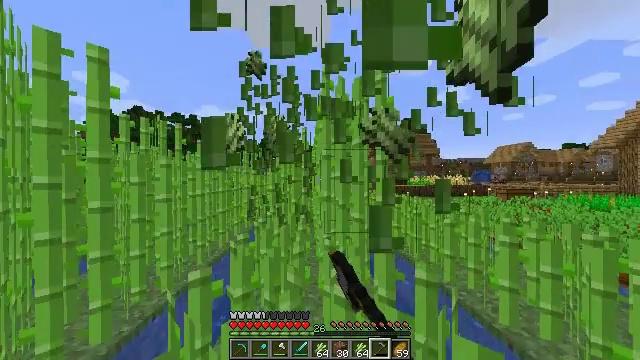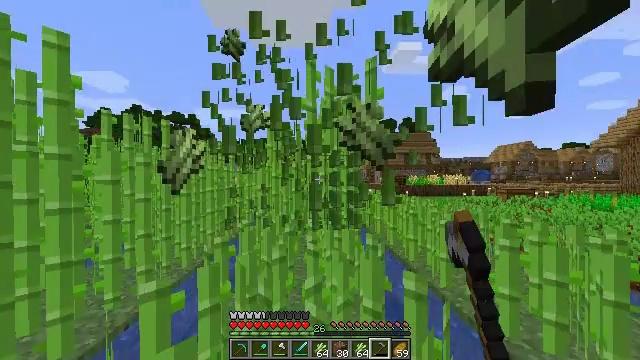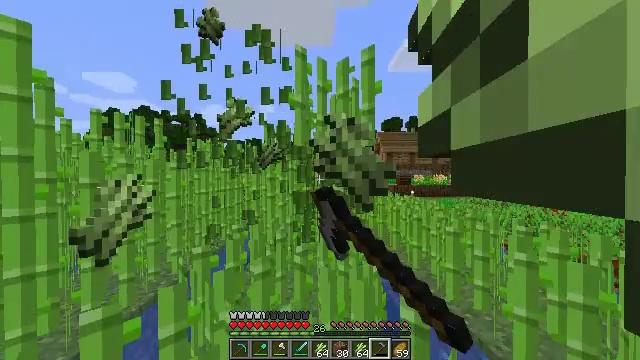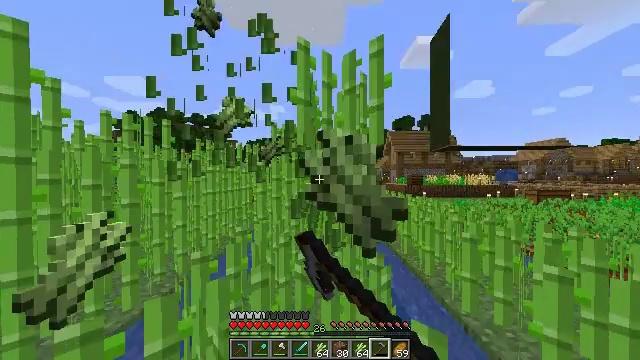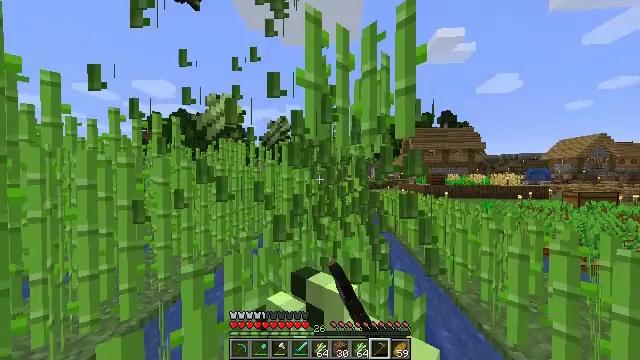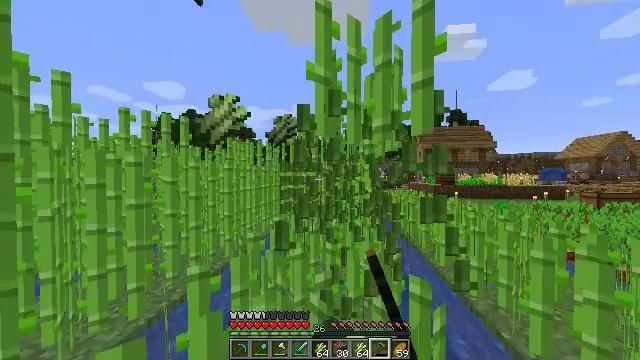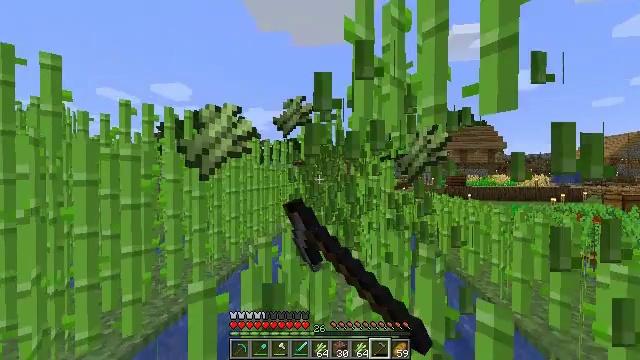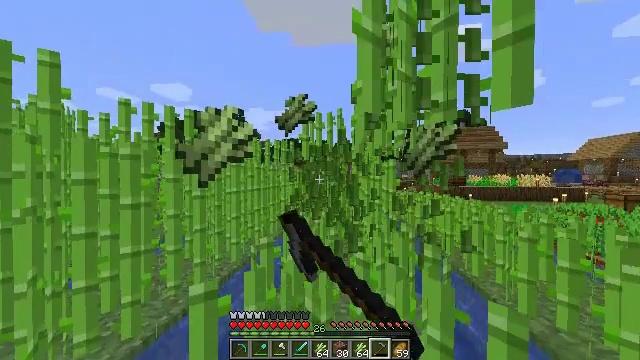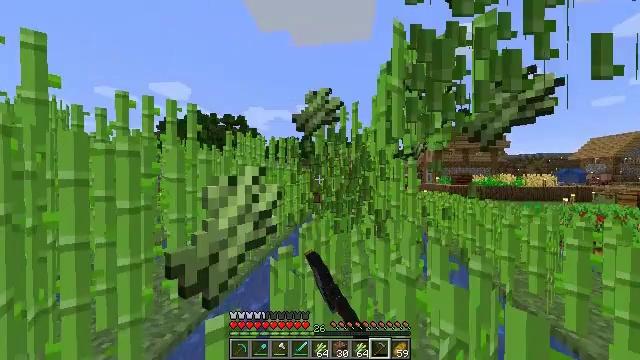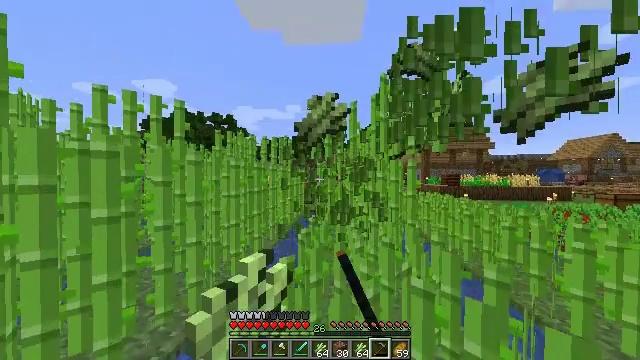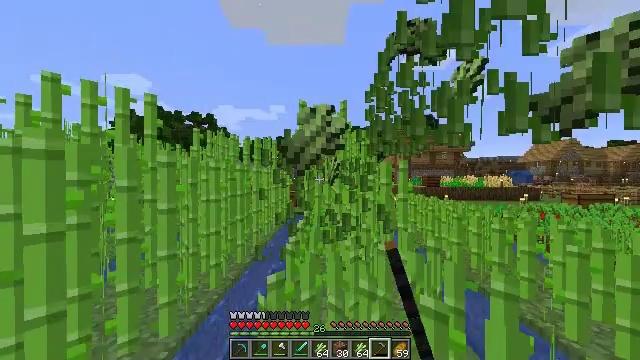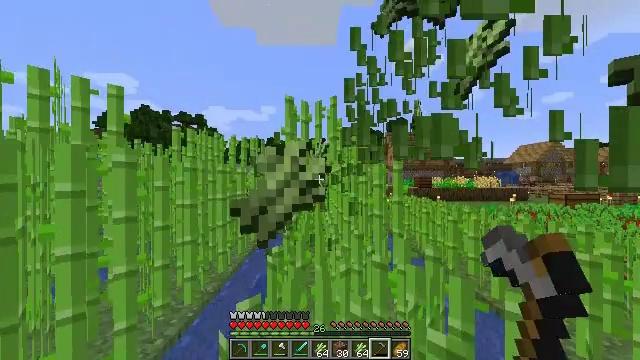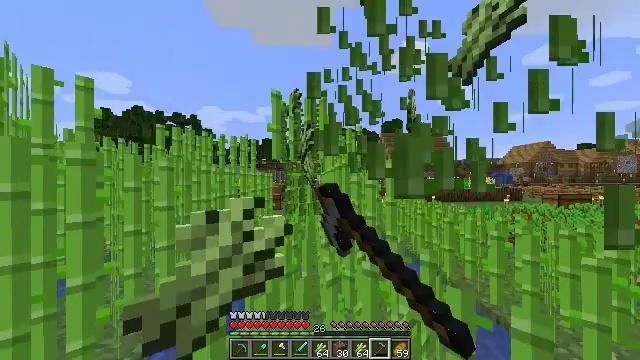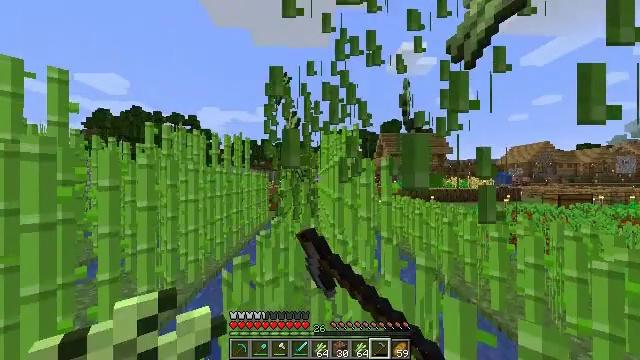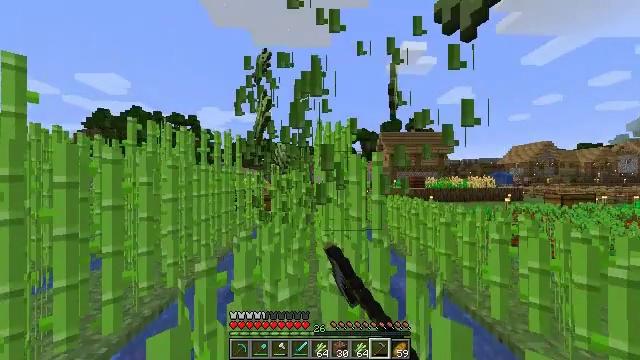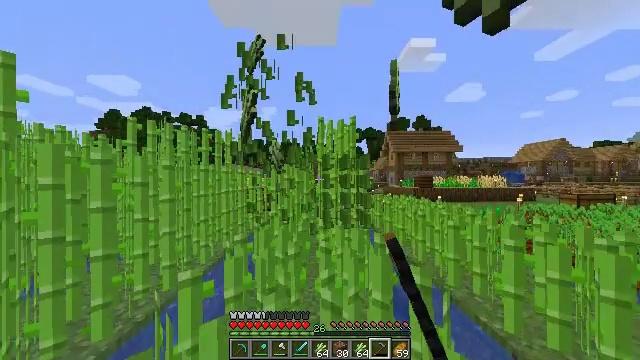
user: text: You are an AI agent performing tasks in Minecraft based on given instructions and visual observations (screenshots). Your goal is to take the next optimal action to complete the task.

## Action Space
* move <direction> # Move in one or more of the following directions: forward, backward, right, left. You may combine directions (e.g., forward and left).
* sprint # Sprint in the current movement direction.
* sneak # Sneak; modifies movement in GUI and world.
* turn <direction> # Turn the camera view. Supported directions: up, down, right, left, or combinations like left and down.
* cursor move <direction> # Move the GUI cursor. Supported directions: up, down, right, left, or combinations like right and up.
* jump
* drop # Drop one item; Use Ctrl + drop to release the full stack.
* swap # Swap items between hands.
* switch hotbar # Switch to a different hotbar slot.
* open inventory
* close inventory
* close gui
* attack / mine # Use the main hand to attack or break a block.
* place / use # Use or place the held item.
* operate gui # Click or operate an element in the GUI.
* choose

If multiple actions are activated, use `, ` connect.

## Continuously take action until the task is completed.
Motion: motion action
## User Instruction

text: Gather sugar cane for crafting.
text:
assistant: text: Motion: move forward and move right, sprint, attack / mine
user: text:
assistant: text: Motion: move forward, sprint, turn left, attack / mine
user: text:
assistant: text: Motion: move forward, sprint, turn left, attack / mine
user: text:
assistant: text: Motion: move forward and move left, sprint, turn left, attack / mine
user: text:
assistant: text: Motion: move forward and move left, sprint, turn left, attack / mine
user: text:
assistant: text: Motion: move forward and move left, sprint, turn left, attack / mine
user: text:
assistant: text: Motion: move forward and move left, sprint, attack / mine
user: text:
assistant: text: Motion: move forward and move left, sprint, attack / mine
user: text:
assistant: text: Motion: move forward, sprint, turn right, attack / mine
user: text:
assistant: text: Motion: move forward and move right, sprint, turn right, attack / mine
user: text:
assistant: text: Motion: move forward and move right, sprint, turn right, attack / mine
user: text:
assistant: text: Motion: move forward and move right, sprint, turn right, attack / mine
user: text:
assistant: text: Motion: move forward and move right, sprint, attack / mine
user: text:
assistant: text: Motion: move forward and move right, sprint, attack / mine
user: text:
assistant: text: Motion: move forward and move left, sprint, turn left, attack / mine
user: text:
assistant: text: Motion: move forward and move left, sprint, turn left, attack / mine
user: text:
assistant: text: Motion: move forward and move left, sprint, turn left, attack / mine
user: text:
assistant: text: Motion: move forward and move left, sprint, turn left, attack / mine
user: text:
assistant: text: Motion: move forward and move left, sprint, attack / mine
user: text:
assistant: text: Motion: move forward, sprint, turn right, attack / mine
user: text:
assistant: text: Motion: move forward and move right, sprint, turn right, attack / mine
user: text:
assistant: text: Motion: move forward and move right, sprint, turn right, attack / mine
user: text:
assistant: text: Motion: move forward and move right, sprint, turn right, attack / mine
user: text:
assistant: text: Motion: move forward and move right, sprint, turn right, attack / mine
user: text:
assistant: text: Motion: move forward and move right, sprint, attack / mine
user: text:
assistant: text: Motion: move forward and move right, sprint, attack / mine
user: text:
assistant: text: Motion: move forward and move right, sprint, turn left, attack / mine
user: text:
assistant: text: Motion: move forward and move left, sprint, turn left, attack / mine
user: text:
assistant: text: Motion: move forward and move left, sprint, turn left, attack / mine
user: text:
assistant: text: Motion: move forward and move left, sprint, attack / mine